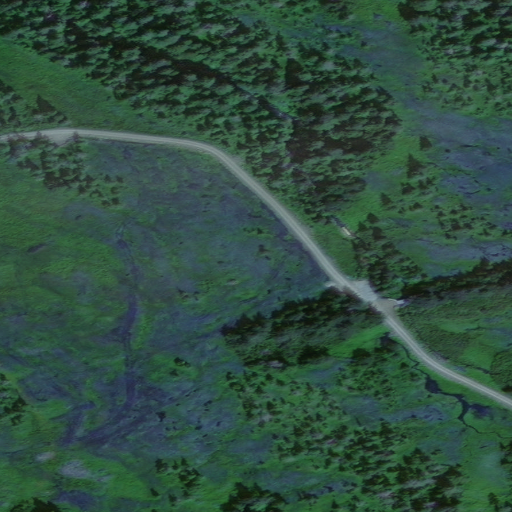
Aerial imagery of island in Alaska named Douglas Island containing only unknown